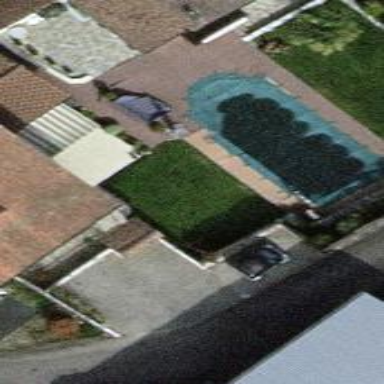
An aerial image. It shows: Swimming pool located in leisure land.